Question: Good day.
I insert in page INDEX.PHP image with help code:
'''
<img src="/image.php?com=farm&id=4602">
'''
CODE IMAGE.PHP:
'''
<?php
header("Content-type: image/*");
$image = '/images/no_image.png';
$filename = basename($image);
$file_extension = strtolower(substr(strrchr($filename,"."),1));
switch( $file_extension ) {
case "gif": $ctype="image/gif"; break;
case "png": $ctype="image/png"; break;
case "jpeg":
case "jpg": $ctype="image/jpg"; break;
default: $ctype="image/png";
}
// echo $image; //
//echo $file_extension; will be image/png
header('Content-type:'.$ctype);
readfile($image);
}
?>
'''
but i cann get image.
on page INDEX.PHP i see:

Anyone know where error?
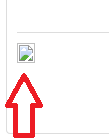
Answer: Please try with absolute path. Maybe could help ;)
'''
$image = 'http://yourdomain/images/no_image.png';
'''
OR
<URL> you have nice Example #1